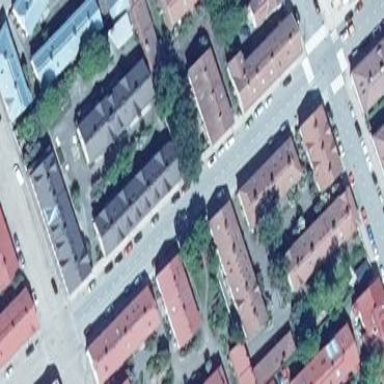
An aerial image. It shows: Parking lane.